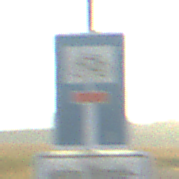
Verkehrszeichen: SackgasseRadverkehrDurchlaessig
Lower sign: HinweisGeaenderteVorfahrtVerkehrsfuehrungVerkehrsregelung3
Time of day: SunriseSunset
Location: Outdoor (RoadRail)
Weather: Clear
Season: NotSpecified
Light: Natural